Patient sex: F
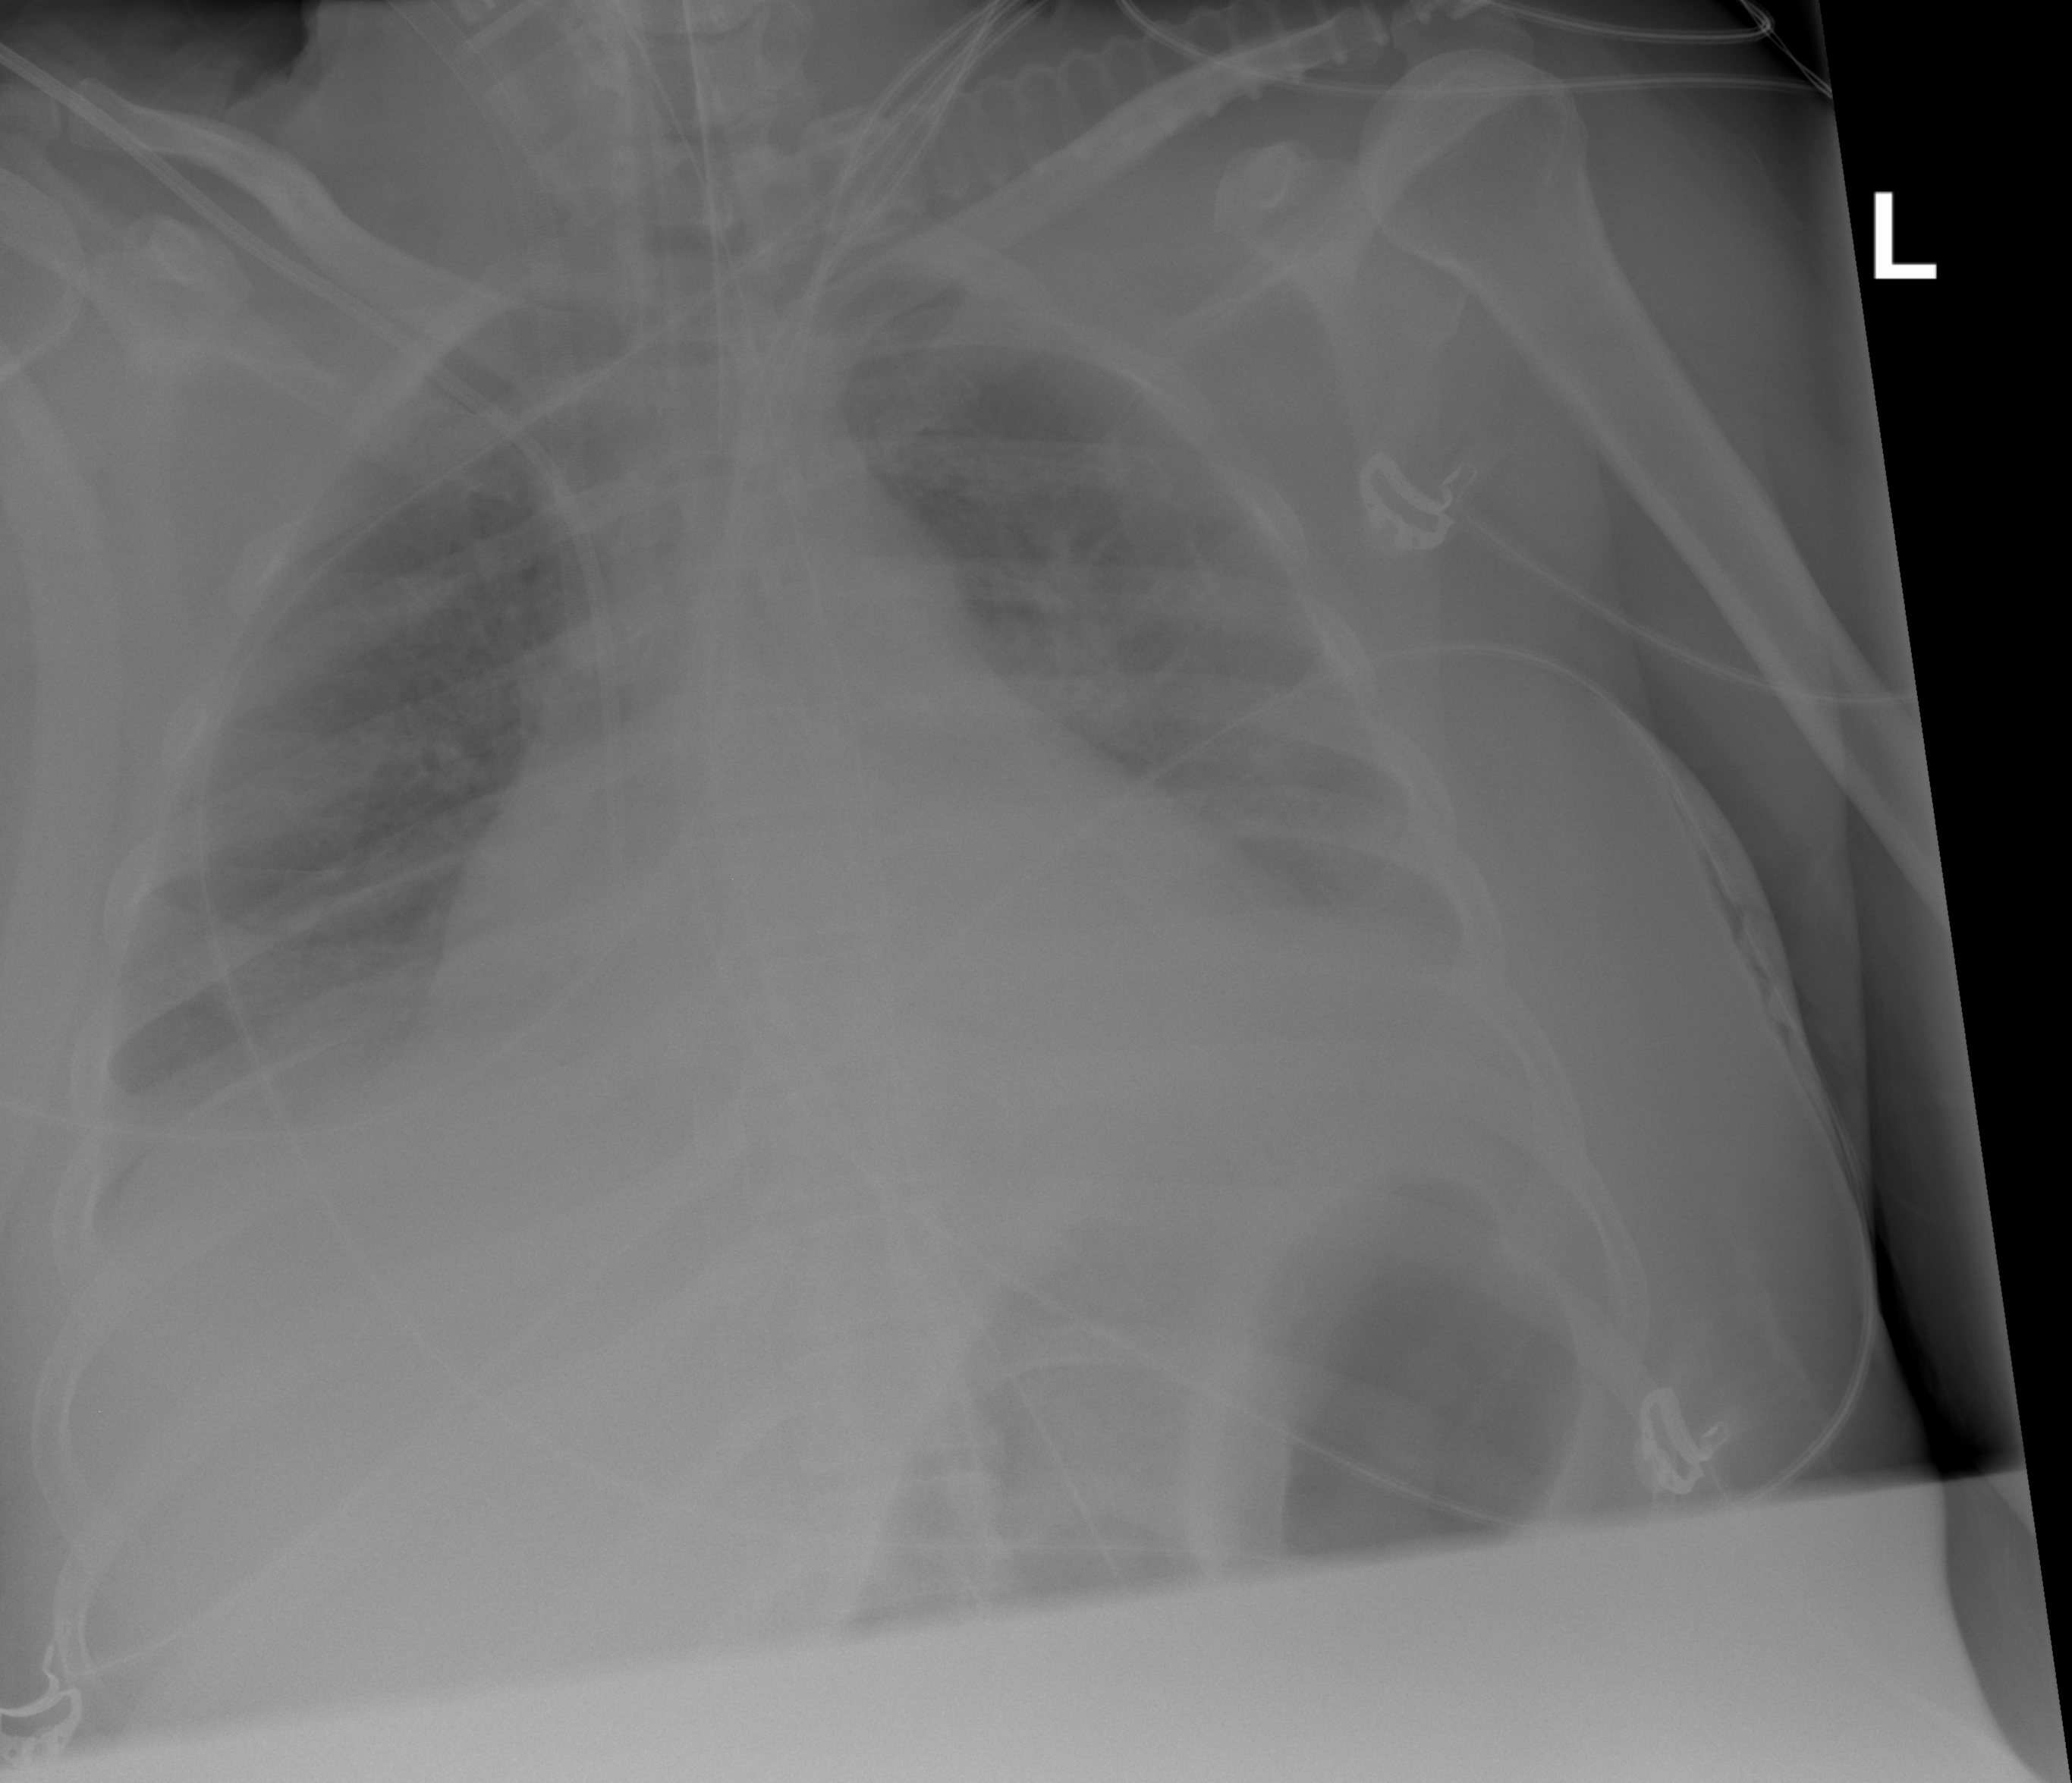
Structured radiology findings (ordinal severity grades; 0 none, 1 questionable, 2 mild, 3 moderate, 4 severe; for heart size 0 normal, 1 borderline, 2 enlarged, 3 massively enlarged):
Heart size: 2
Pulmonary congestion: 2
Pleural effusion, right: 2
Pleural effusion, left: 3
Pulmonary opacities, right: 2
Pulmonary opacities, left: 0
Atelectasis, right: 2
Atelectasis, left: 2